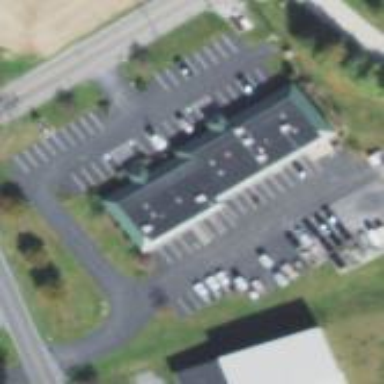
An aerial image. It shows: Building.